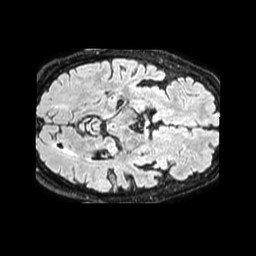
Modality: FLAIR
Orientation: axial
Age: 72
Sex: male
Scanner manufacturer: philips
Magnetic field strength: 1.5 T
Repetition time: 4.8 s
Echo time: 0.3244 s